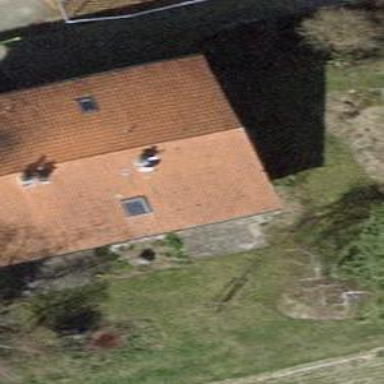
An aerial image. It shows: Gabled house with tiled roof.